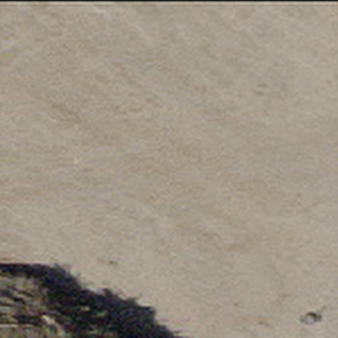
Label: other